Question: I'm trying to use the new Preference v14 Support library. To give the preferences a material style, I use the following style on my Activity:
'''
<style name="PreferenceTheme" parent="@style/Theme.AppCompat.Light.DarkActionBar">
<item name="preferenceTheme">@style/PreferenceThemeOverlay.v14.Material</item>
</style>
'''
That works fine. My problem is that when I add new Preferences at runtime, they get inflated using an old theme. Here's a screenshot of the result:

As you can see, the first preference, added via XML, has the new Material style, while the others don't.
Do you have any hint on how to solve the problem?
Here's an example of code I use to add the Preference at Runtime:
'''
import android.support.v7.preference.ListPreference;
for (...) {
final ListPreference p = new ListPreference(getActivity());
p.setTitle(name);
p.setSummary(langname);
p.setEntryValues(langEntryValues);
p.setEntries(langDisplayValues);
p.setDialogTitle(R.string.select_language);
category.addPreference(p);
}
'''
PS: The same behavior occurs with 'android.support.v7.preference.Preference'
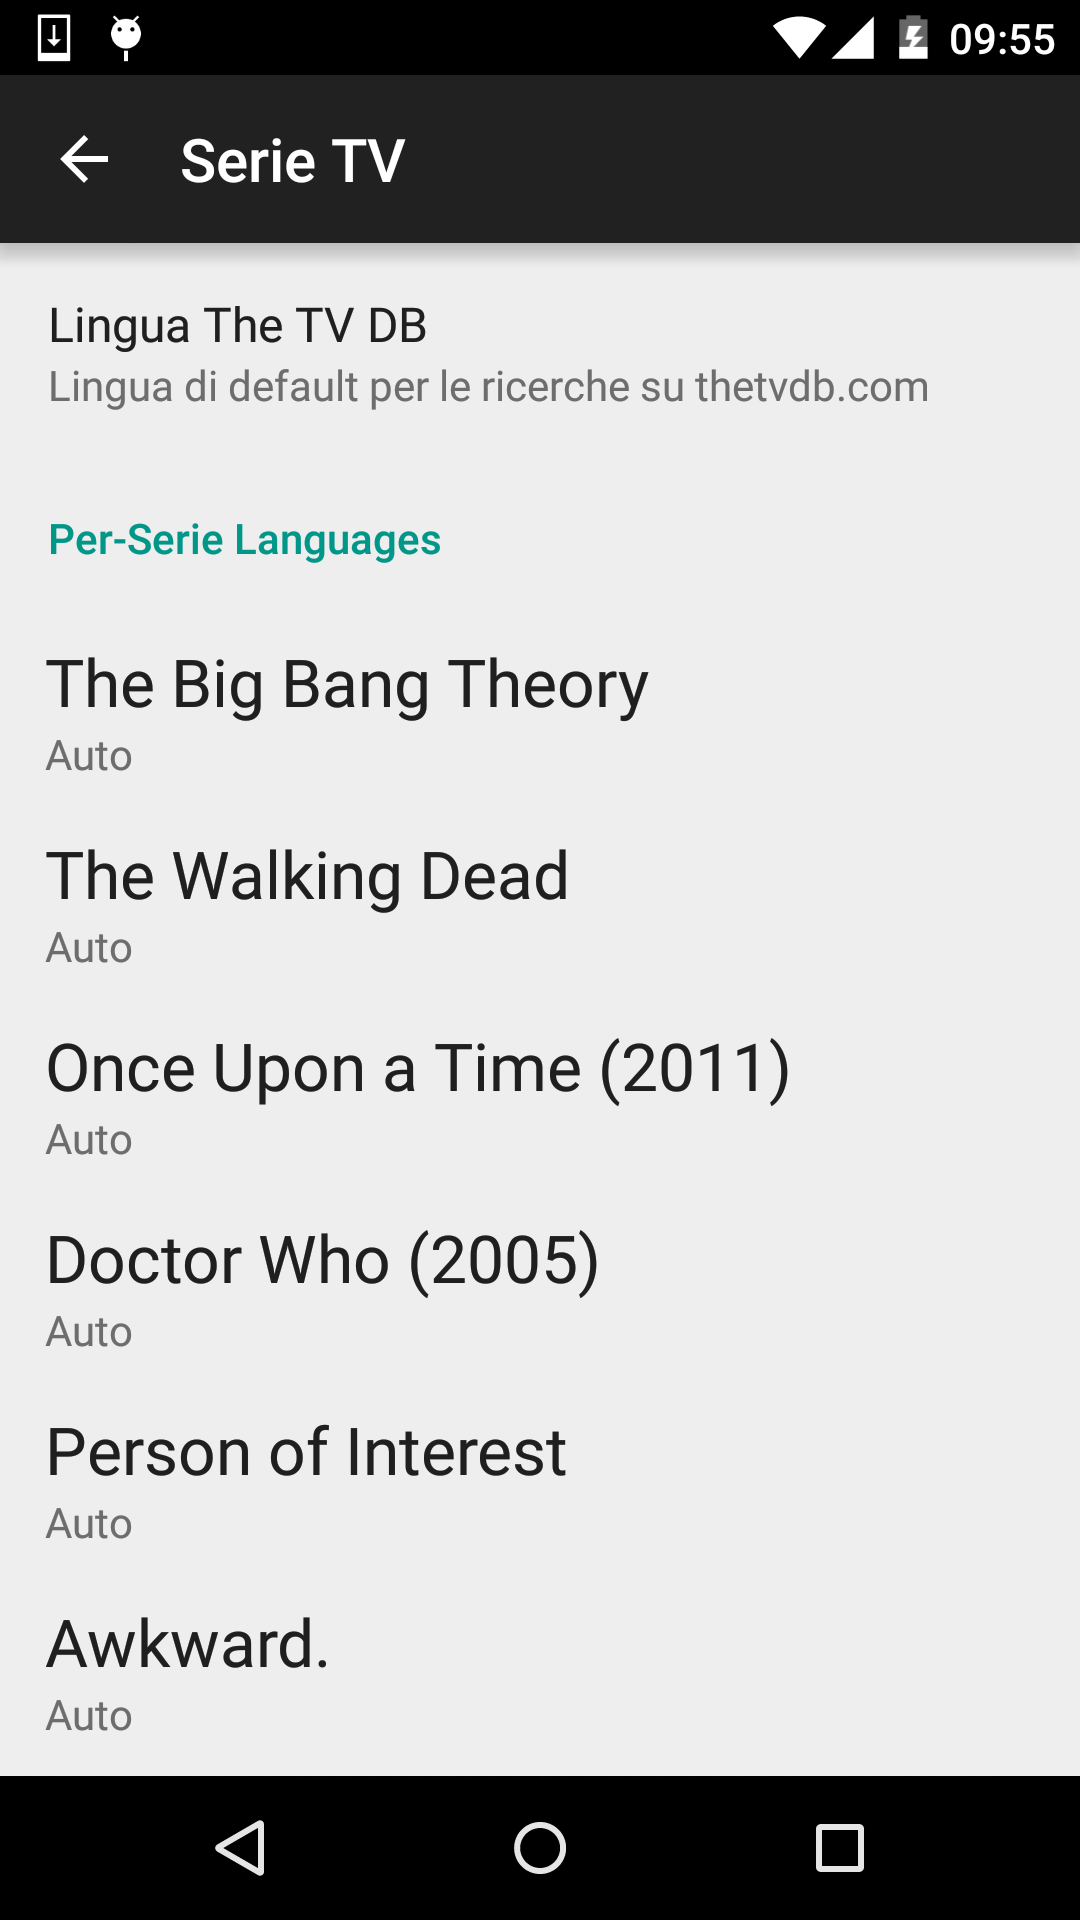
Answer: The problem, you're facing, is related to 'Context' and how its theming works. Your code retrieves a context by passing 'getActivity()' to the constructor, however, this is not the context you want. Here's the solution that applies the correct styles:
'''
final Context ctx = getPreferenceManager().getContext();
for (...) {
final ListPreference p = new ListPreference(ctx);
// [...]
category.addPreference(p);
}
'''
## Explanation
Here's 'PreferenceFragmentCompat''s 'onCreate(...)' method:
'''
public void onCreate(Bundle savedInstanceState) {
super.onCreate(savedInstanceState);
TypedValue tv = new TypedValue();
this.getActivity().getTheme().resolveAttribute(attr.preferenceTheme, tv, true);
int theme = tv.resourceId;
if(theme <= 0) {
throw new IllegalStateException("Must specify preferenceTheme in theme");
} else {
this.mStyledContext = new ContextThemeWrapper(this.getActivity(), theme);
this.mPreferenceManager = new PreferenceManager(this.mStyledContext);
// [...]
this.onCreatePreferences(savedInstanceState, rootKey);
}
}
'''
The important lines:
'''
this.getActivity().getTheme().resolveAttribute(attr.preferenceTheme, tv, true);
int theme = tv.resourceId;
'''
Here the 'preferenceTheme' is being retrieved from the Activity's theme. If it exists (i.e. 'theme' is not 0), ('PreferenceFragmentCompat') creates a new theme wrapper which will contain the styling infos:
'''
this.mStyledContext = new ContextThemeWrapper(this.getActivity(), theme);
'''
Using this styled context, the can now create the 'PreferenceManager':
'''
this.mPreferenceManager = new PreferenceManager(this.mStyledContext);
'''
This 's style is now the 'preferenceTheme' which contains all the different sub-styles ('preferenceStyle' for example).
The problem with your solution is that the 'Preference' class is looking for a 'preferenceStyle' attribute in the contructor-passed context. However, it's only defined in your 'preferenceTheme', not in the Activity's theme.